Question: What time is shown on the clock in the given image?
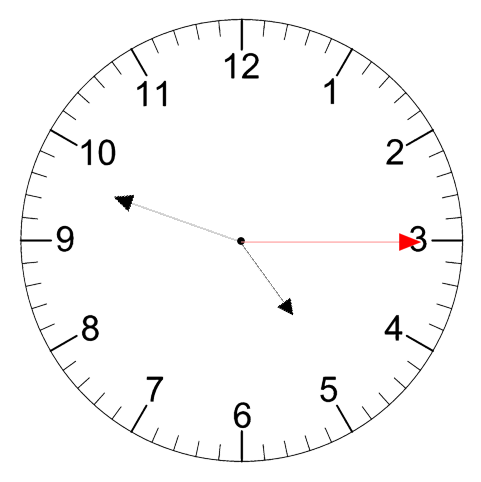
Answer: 04:48:15